Question: I wish to take the value of an HTML string contained within '<bdi>' tags - perform a calculation on it - and output the results in a separate '<bdi>' string, dependent on which input is selected on-page.
The source '<bdi>' value changes dynamically based on user interaction, but I want to know if what I'm asking is feasible and a rough guide on how to achieve it?
Screenshot to illustrate the user elements:

In the DOM, the source value is nested in the below tag:
'''
<li class="grand_total">
<span class="name">Grand Total</span>
<span class="price">
<span class="woocommerce-Price-amount amount">
<bdi>
<span class="woocommerce-Price-currencySymbol">PS</span>
301.00
</bdi>
</span>
</span>
</li>
'''
If the deposit input option is selected, how can I target this value (or string - sorry if incorrect terminology) using jQuery to divide it by 100 and multiply by 20 - and then output the resultant figure in the target which is nested as follows:
'''
<li class="deposit_free_total">
<span class="name">Due Today</span>
<span class="price">
<span class="woocommerce-Price-amount amount">
<bdi>
<span class="woocommerce-Price-currencySymbol">PS</span>301.00
</bdi>
</span>
</span>
</li>
'''
The input which needs to be selected to initiate the above has an id of #wc-option-pay-deposit. I'm not sure where to start, so any help is appreciated!
PROGRESS UPDATE:
I've devised the following code, which works as expected:
'''
<script>
jQuery(document).ready(function(changeToPay){
if (jQuery('#wc-option-pay-deposit').is(':checked')) {
(jQuery("h1").html("Test"));
}
})
jQuery(document).ready(function(){
changeToPay();
});
</script>
'''
Seems like the next step would be to create variables, so that data can be acquired and calculations can be performed, but I've no idea how to join up the dots...
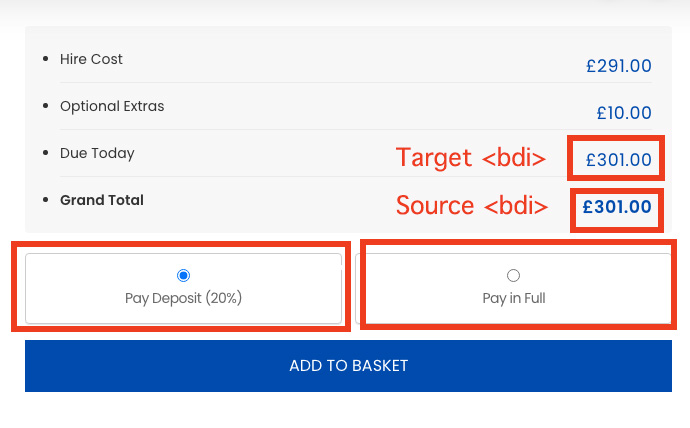
Answer: Given you only want to change what is displayed on the client-side...
Try this... And if it works as expected, I will edit with explanations.
'''
jQuery(document).ready(function(changeToPay){
setInterval(function(){
if (jQuery('#wc-option-pay-deposit').is(':checked') && !jQuery(".deposit_free_total bdi").is(".calculated")) {
jQuery(".deposit_free_total bdi").html(jQuery(".grand_total .woocommerce-Price-currencySymbol")[0].outerHTML + (parseFloat(jQuery(".grand_total bdi").text().replace("PS","").trim())*0.2).toFixed(2)).addClass("calculated")
}
},50)
})
'''
---
for GB number formatting over a thousand:
You have to remove the thousand separator coma... Easy using '.replace()'.
But you have to re-add it if the 20% result still is over a thousand! You need <URL> with specific options! I admit that would not have been easy to find.
So the statement inside the 'if' condition now is:
'''
jQuery(".deposit_free_total bdi").html(jQuery(".grand_total .woocommerce-Price-currencySymbol")[0].outerHTML + (parseFloat(jQuery(".grand_total bdi").text().replace("PS","").replace(",","").trim())*0.2).toLocaleString('en-GB',{minimumFractionDigits:2, maximumFractionDigits:2})).addClass("calculated")
'''